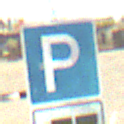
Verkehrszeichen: Parken
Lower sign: MehrspurigeFahrzeugeFrei4
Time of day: MorningAfternoon
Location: Outdoor (RoadRail)
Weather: PartlyCloudy
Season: NotSpecified
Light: Natural